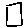
Label: square